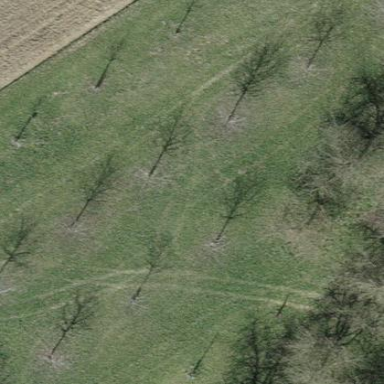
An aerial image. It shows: Orchard.